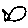
Label: fish